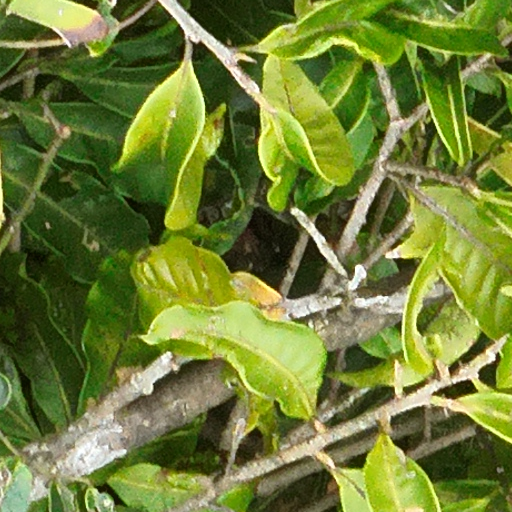
Species: Pouteria stipitata
GBIF accepted scientific name: Pouteria stipitata
Crown area (m\u00b2): 90.13